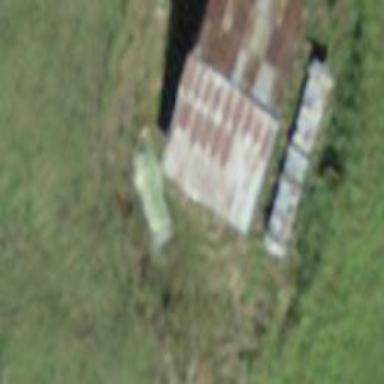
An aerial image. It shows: Cabin.